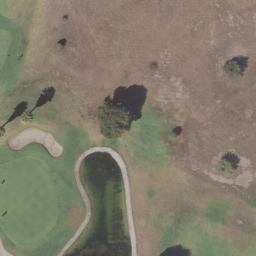
Label: golf course